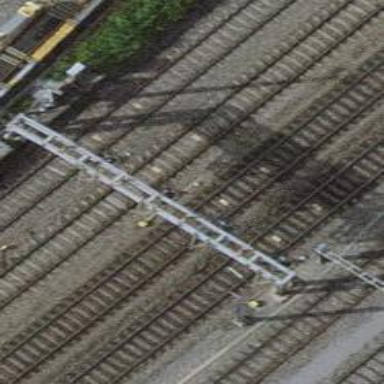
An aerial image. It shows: Railway signal.